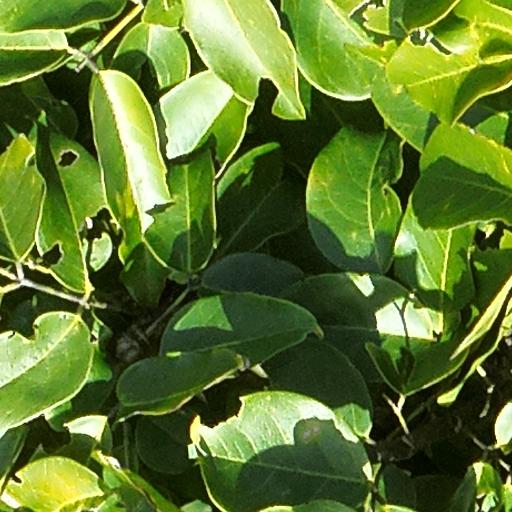
Species: Lonchocarpus heptaphyllus
GBIF accepted scientific name: Lonchocarpus heptaphyllus
Crown area (m\u00b2): 121.885